Question: I have an Excel like shown below which is a sharedExcel.

Now i should not allow paste option for the rows which have backcolour as (These are not fixed at runtime any row may get GRAY colour). As it sharedExcel and i can't use the Lock property. Any help wouls be appreciated greatly.
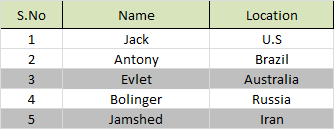
Answer: After spending some time on this problem i have coded following lines. It work's fine. Here i have taken another spreadsheet called for coding purpose but i am not showing it to user at any moment.
---
'''
Private Sub Worksheet_SelectionChange(ByVal Target As Range)
If Application.CutCopyMode Then
SelectedRow = ActiveCell.Row
With Sheets("PasteSheet")
.Activate
.Range("A1").PasteSpecial xlPasteValues
CR = Selection.Rows.Count
End With
Worksheets("ActualSheet").Activate
For k = SelectedRow To (SelectedRow + CR)
If Worksheets("ActualSheet").Cells(k, 30).Interior.Color = RGB(215, 215, 215) Then
Application.EnableEvents = False
MsgBox "Pasting is not allowed here!"
'Clearing data in PasteSheet
Worksheets("PasteSheet").Cells.ClearContents
Worksheets("ActualSheet").Activate
Application.EnableEvents = True
Exit Sub
End If
Next
End If
'''
End Sub